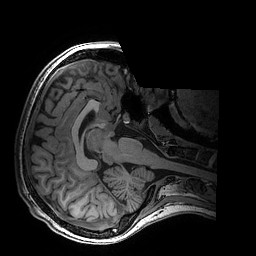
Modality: T1w
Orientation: axial
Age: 21
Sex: female
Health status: healthy
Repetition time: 2.53 s
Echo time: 0.0034 s